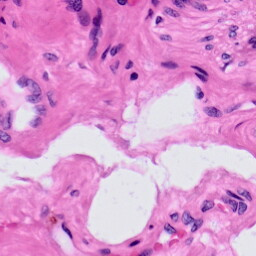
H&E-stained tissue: Prostate